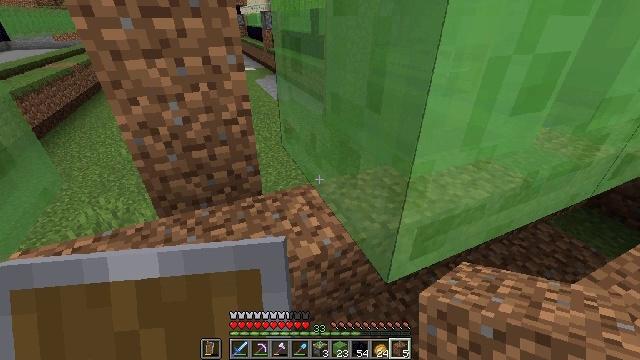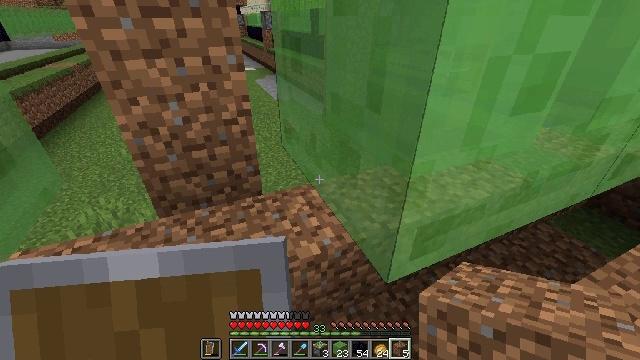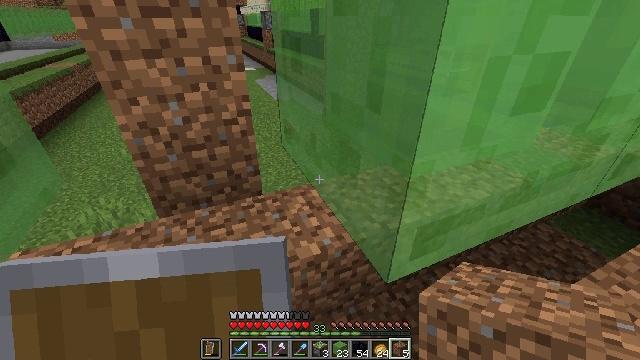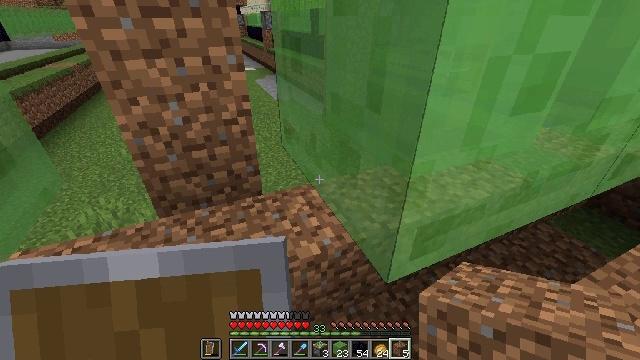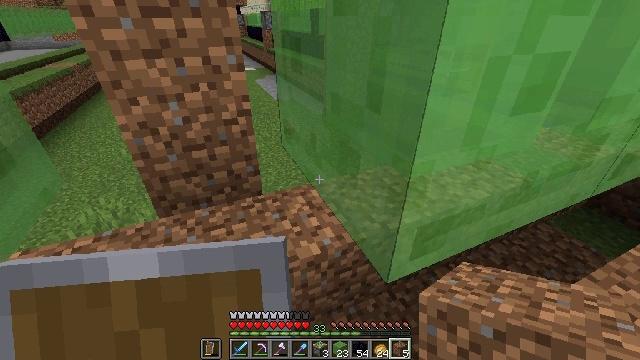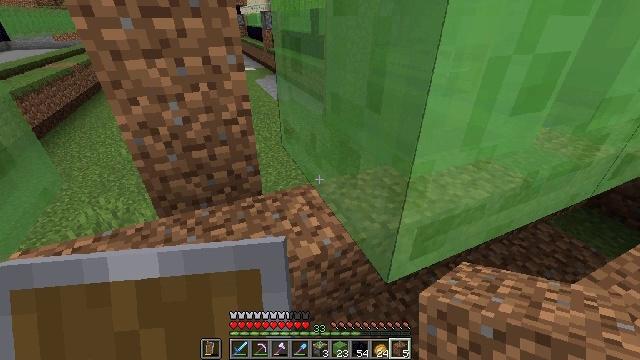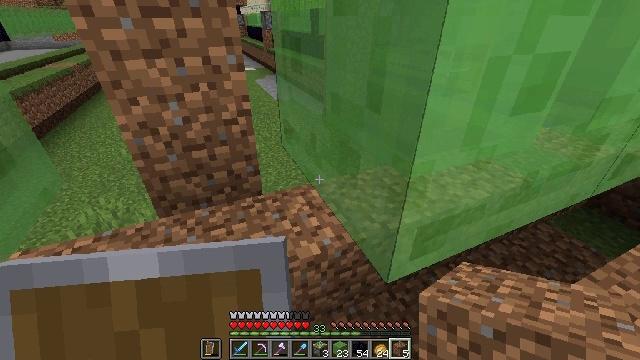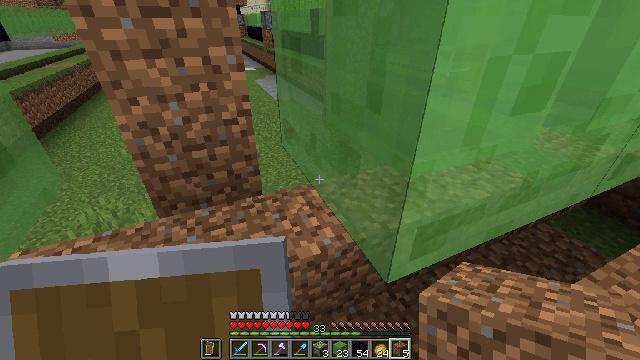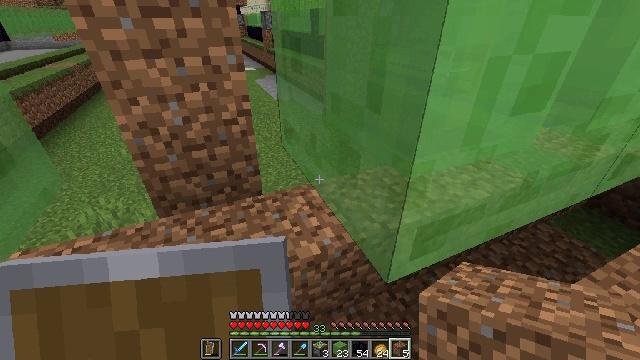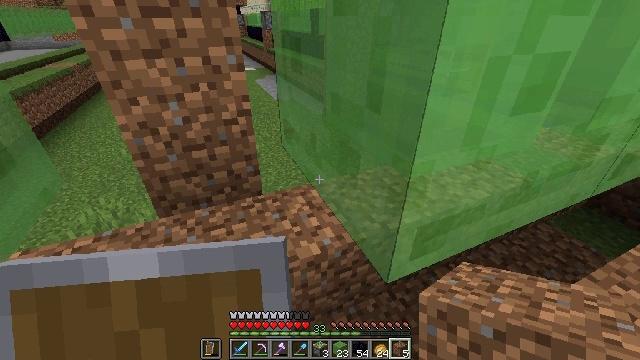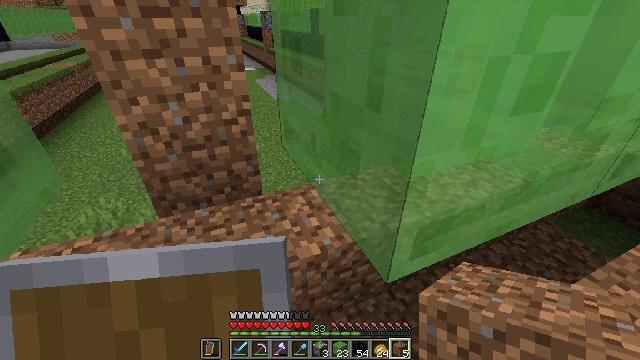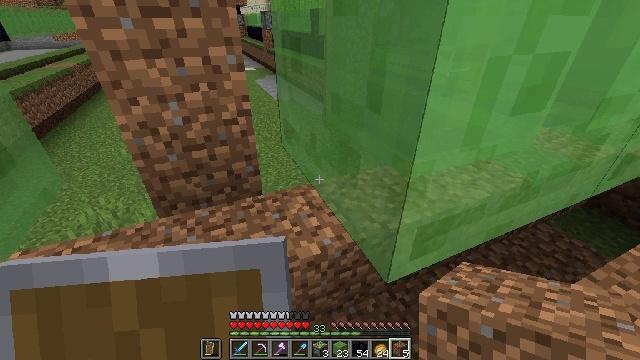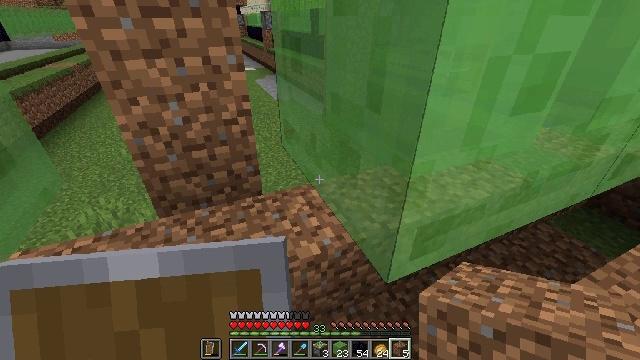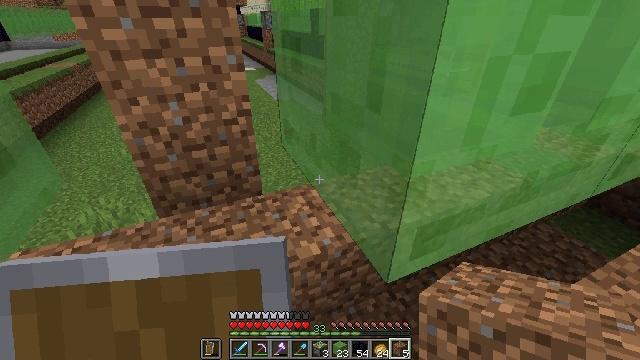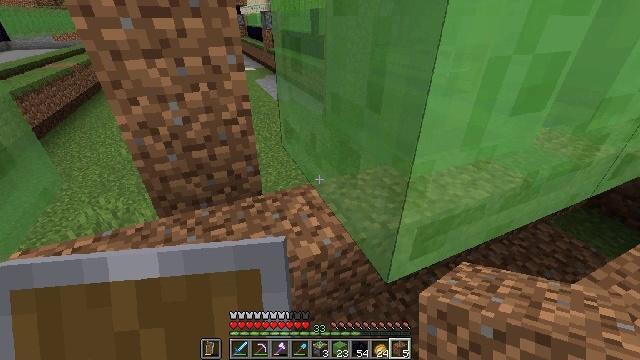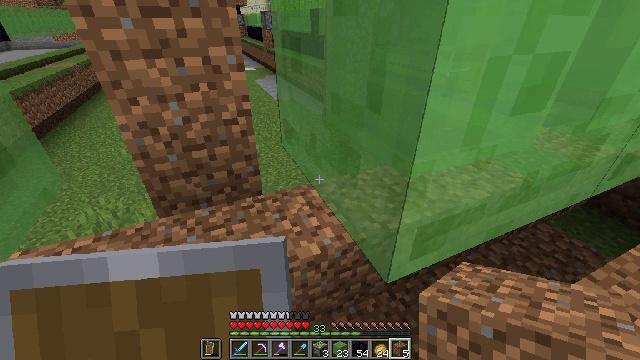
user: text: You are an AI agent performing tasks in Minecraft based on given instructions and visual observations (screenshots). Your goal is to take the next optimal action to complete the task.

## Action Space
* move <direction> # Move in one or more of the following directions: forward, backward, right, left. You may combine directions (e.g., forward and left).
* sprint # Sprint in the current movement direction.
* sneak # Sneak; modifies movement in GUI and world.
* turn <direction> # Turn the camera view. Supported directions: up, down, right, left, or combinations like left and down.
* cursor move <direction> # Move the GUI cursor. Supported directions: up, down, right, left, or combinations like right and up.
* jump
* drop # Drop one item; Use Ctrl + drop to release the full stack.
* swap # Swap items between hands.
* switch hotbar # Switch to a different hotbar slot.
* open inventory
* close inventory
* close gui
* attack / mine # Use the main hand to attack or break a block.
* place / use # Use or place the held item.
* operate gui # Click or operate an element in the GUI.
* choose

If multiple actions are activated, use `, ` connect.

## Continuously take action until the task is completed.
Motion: motion action
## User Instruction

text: Mine the slime block with your hand or tool.
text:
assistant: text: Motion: no_op
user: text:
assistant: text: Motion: no_op
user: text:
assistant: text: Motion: no_op
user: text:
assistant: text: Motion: no_op
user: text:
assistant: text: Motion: no_op
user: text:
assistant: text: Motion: no_op
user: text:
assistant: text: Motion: no_op
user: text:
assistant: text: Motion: no_op
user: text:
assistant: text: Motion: no_op
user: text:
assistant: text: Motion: no_op
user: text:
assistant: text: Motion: no_op
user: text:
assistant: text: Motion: no_op
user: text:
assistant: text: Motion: no_op
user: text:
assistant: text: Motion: no_op
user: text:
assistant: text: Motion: no_op
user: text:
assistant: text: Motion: no_op
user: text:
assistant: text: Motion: no_op
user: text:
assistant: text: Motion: no_op
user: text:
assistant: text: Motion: no_op
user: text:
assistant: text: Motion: no_op
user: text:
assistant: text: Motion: no_op
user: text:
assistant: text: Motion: no_op
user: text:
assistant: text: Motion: no_op
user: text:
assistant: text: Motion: no_op
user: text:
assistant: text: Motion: no_op
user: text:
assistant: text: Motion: no_op
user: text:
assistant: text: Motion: no_op
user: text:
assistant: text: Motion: no_op
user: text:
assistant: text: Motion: no_op
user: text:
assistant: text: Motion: no_op